Contrast-enhanced CT slice 44 of 103
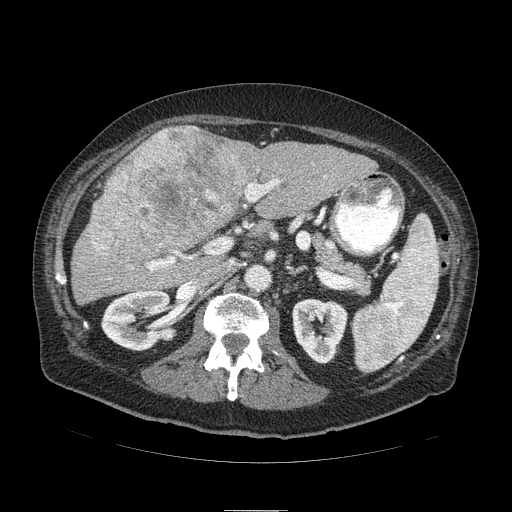
Segmented voxel counts for this case:
Liver: 780818 voxels
Tumor mass: 796664 voxels
Portal vein: 7928 voxels
Abdominal aorta: 2842 voxels